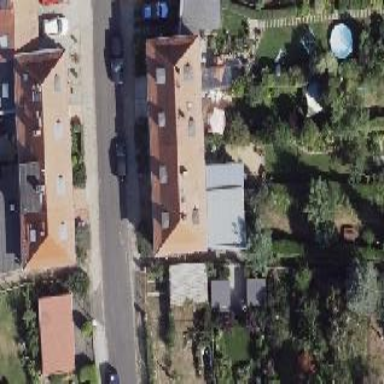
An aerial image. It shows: Terrace building with hipped roof.